Aerial crown-view tile of a tropical tree (Barro Colorado Island, Panama), acquired 20240918:
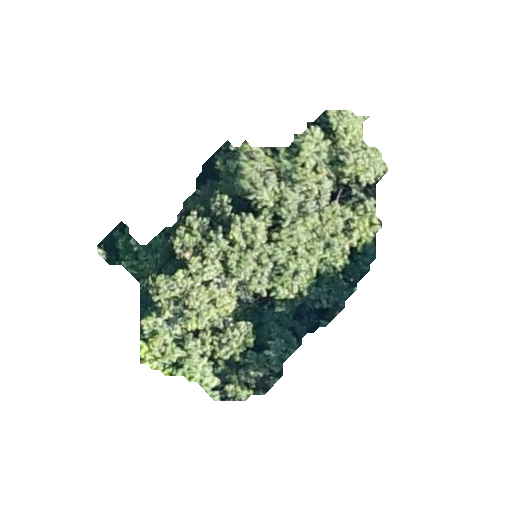
Species: Luehea seemannii
GBIF accepted scientific name: Luehea seemannii
Crown area: 75.64 m²